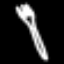
Label: fork